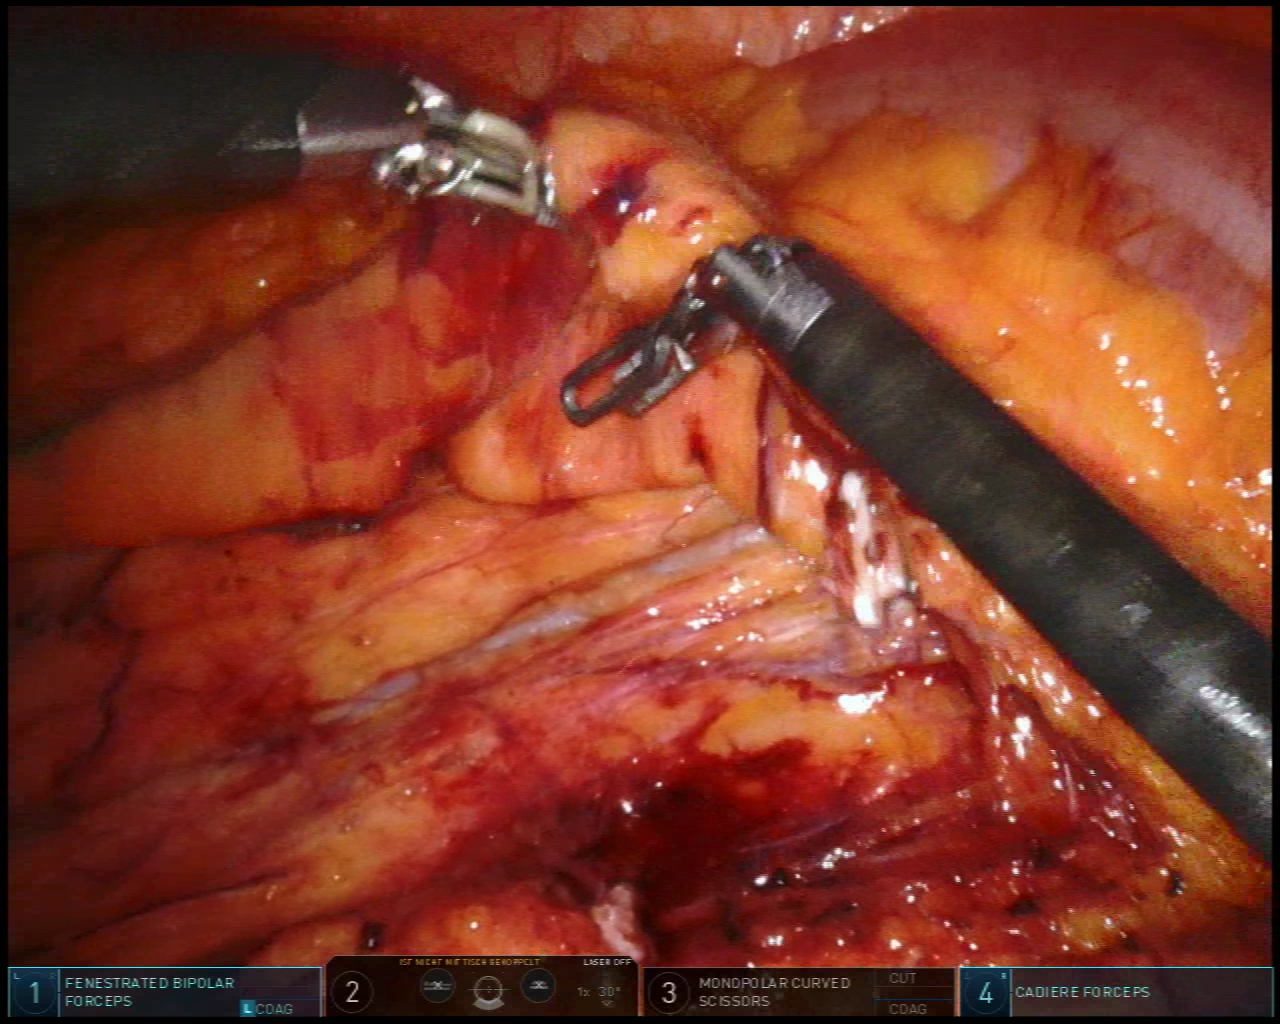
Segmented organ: ureter
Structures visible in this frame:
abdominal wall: yes
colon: yes
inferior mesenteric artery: no
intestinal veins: no
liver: no
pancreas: no
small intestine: no
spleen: no
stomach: no
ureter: yes
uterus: no
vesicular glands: no